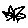
Label: star